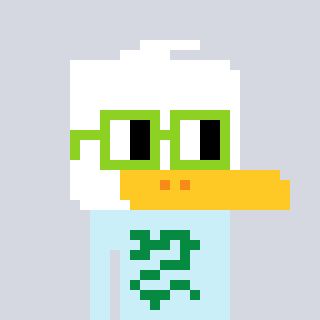
a pixel art character with square light green glasses, a duck-shaped head and a cold-colored body on a cool background